Question: IN my application i am using this code to Call my First Class Xib.Here is my Code.
'''
-(IBAction)retryagain
{
firstview *sec=[[firstview alloc] initWithNibName:@"firstview" bundle:nil];
sec.modalTransitionStyle = UIModalTransitionStyleFlipHorizontal;
[self presentModalViewController:sec animated:YES];
[sec release];
}
'''
This Code works fine for 6 or 7 minutes after running my application ,but when i call this code after 6 or 7 minute. then my application Crash its give me the following in Console.

Any One can guide me how To solve this problem.any help will be appriated.Thanx in Advance.
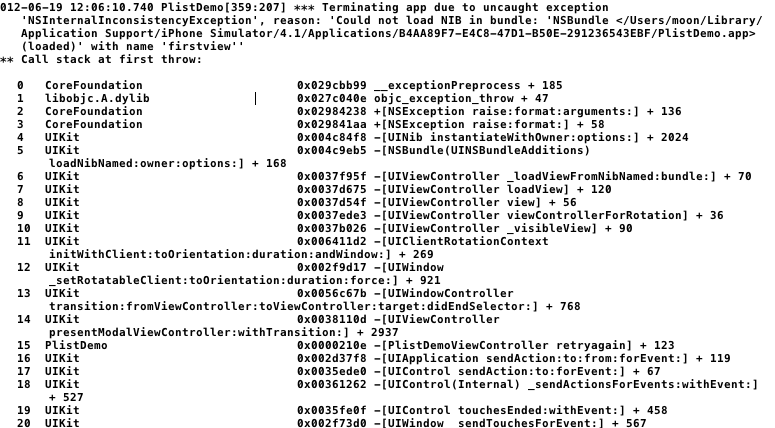
Answer: * Terminating app due to uncaught exception 'NSInternalInconsistencyException', reason: 'Could not load NIB in bundle: 'NSBundle....' with name 'firstview'*
> It looks like you're trying to instantiate a nib called 'firstview'
and it isn't present. Is the nib included as a project member? In
project -> Build PhasesMake sure the .xib is added to Copy Bundle Resources